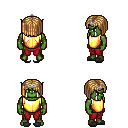
a pixel art fantasy rpg character, male body template, orc, green skin, gold chest armor, red pants, blonde pageboy hairstyle, silver tiara, gray slippers, four views (front, back, left, right), 2x2 character sprite sheet, small pixel art, hard edges, no anti-aliasing